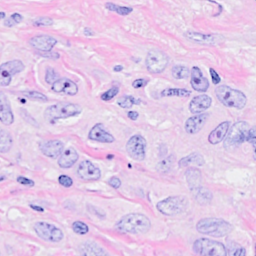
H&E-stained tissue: Breast